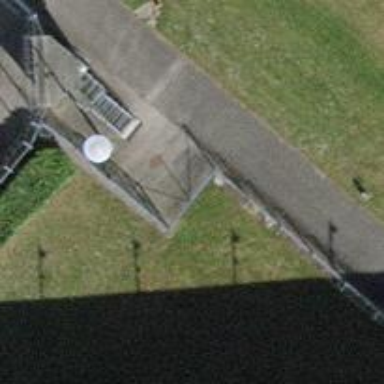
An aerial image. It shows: Fence.